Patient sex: M
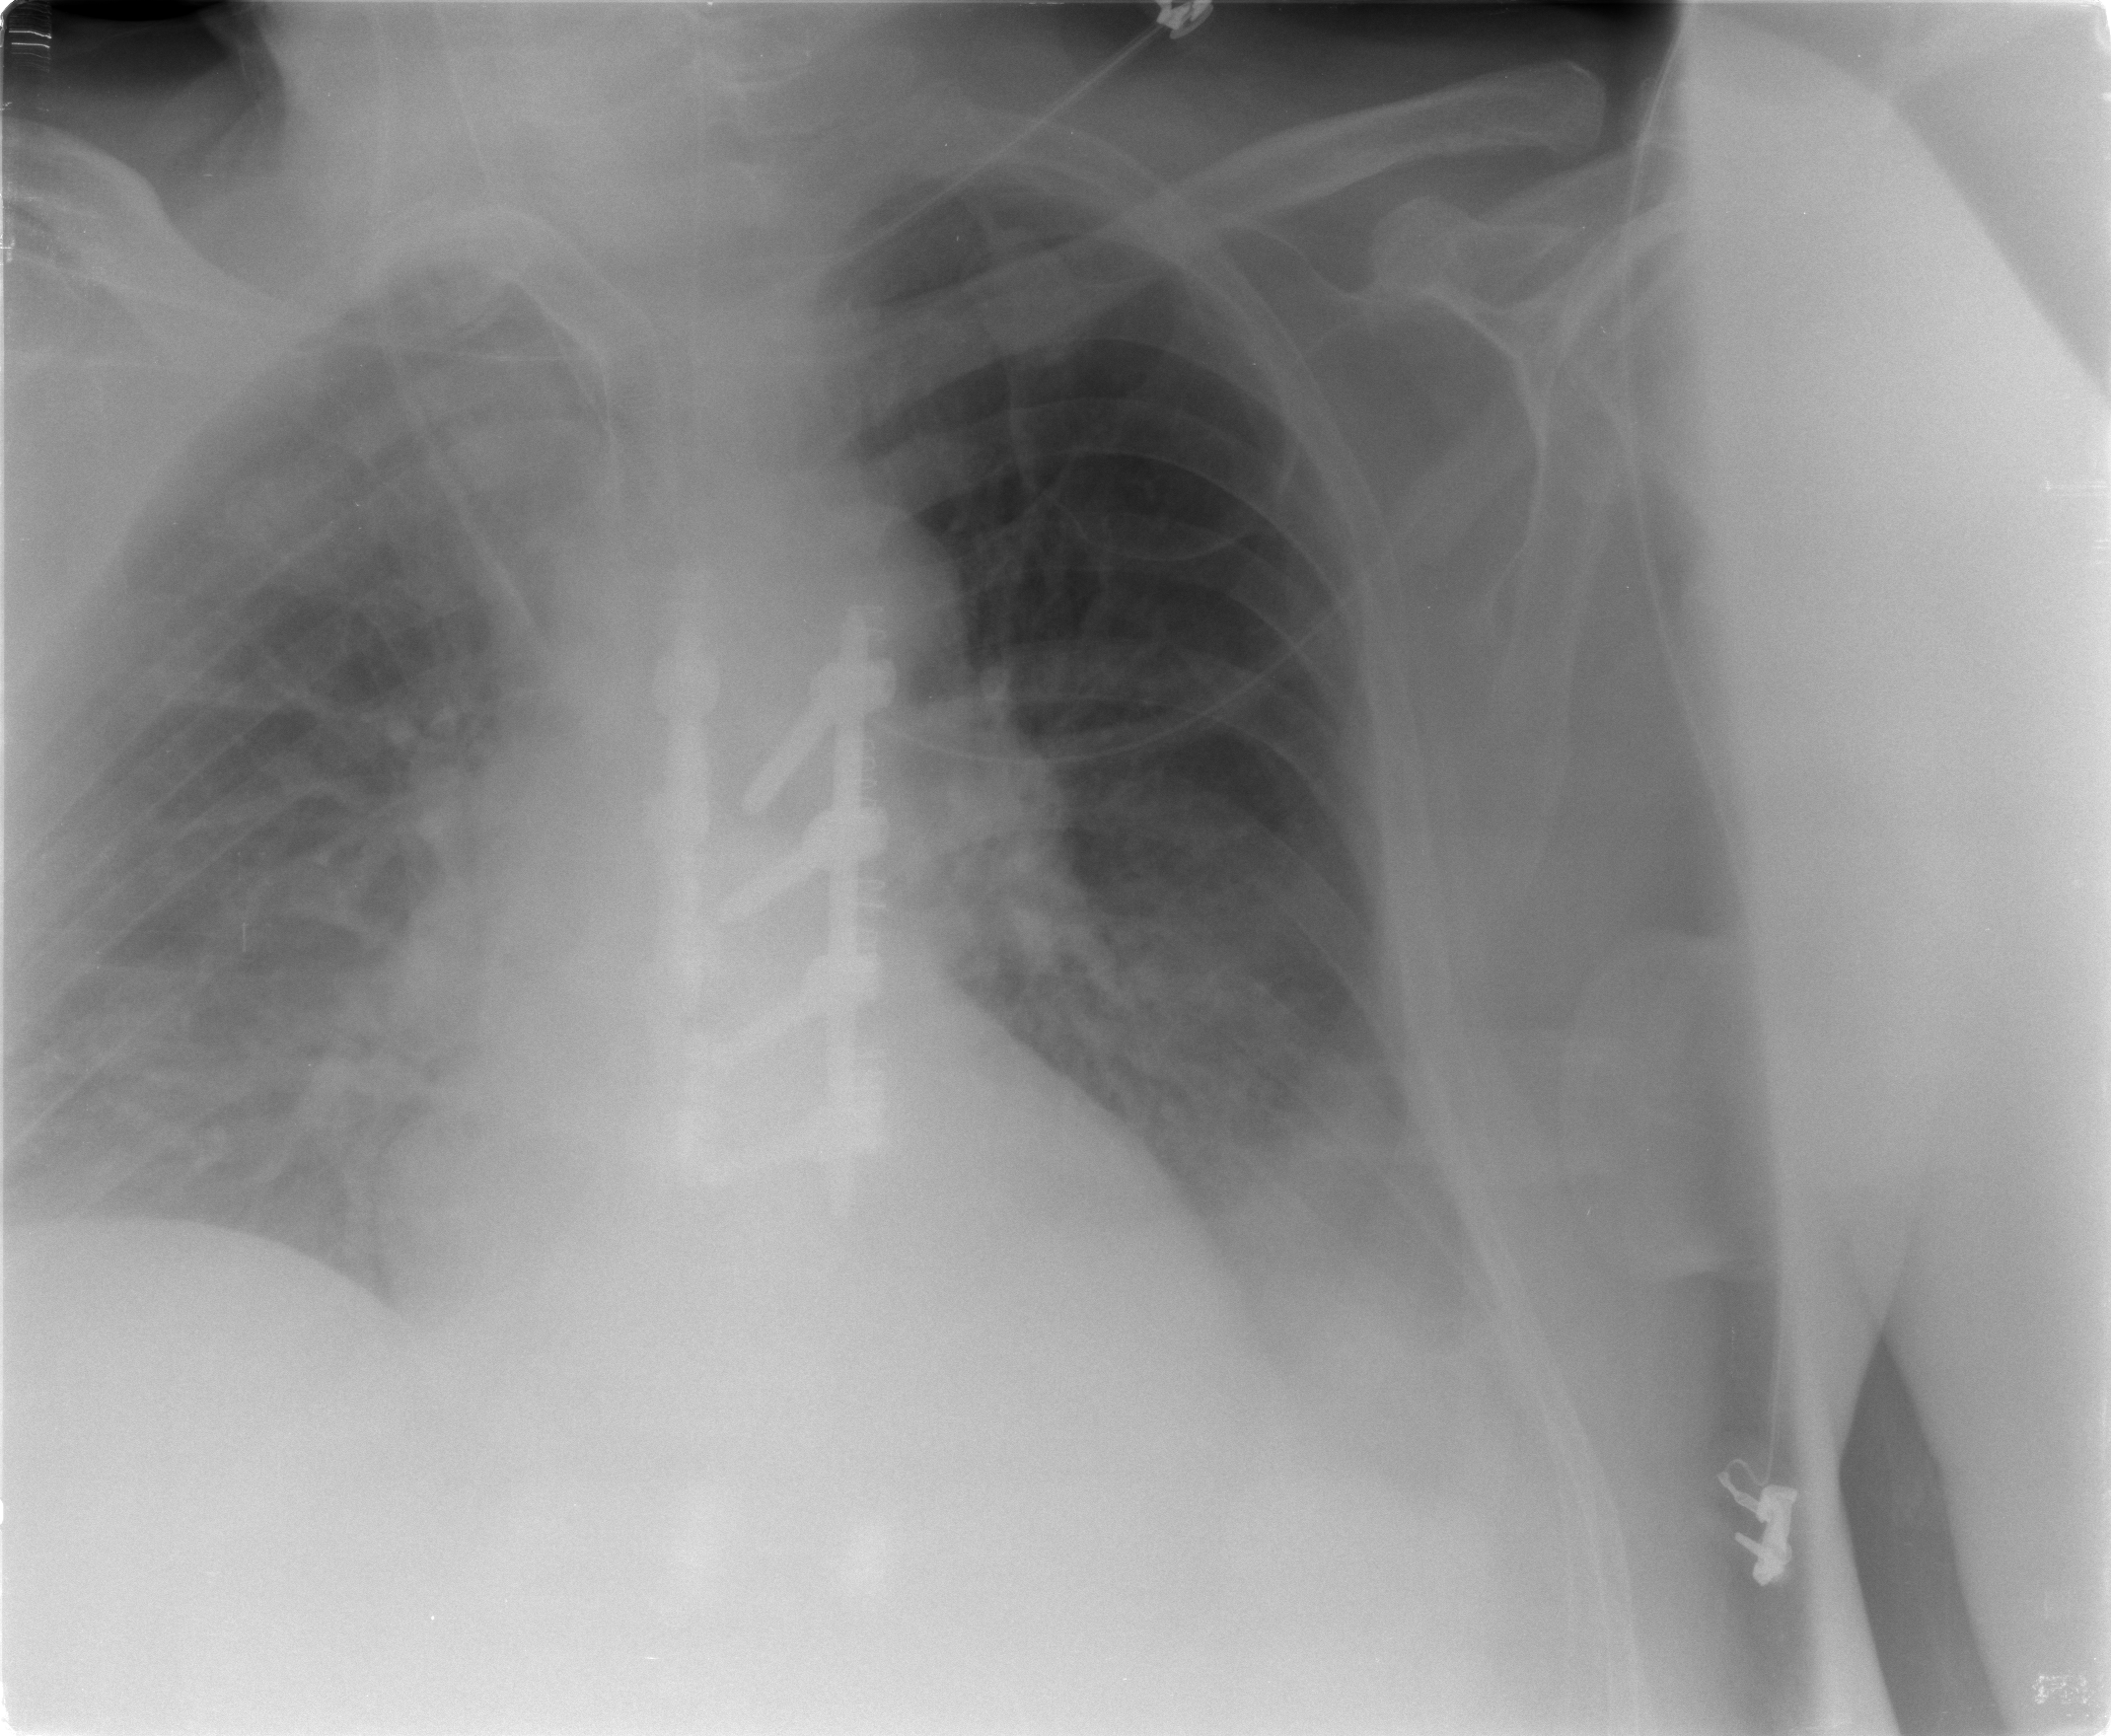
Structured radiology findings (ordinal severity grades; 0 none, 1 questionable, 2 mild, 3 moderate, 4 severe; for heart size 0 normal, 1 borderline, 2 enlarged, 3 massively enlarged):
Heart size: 0
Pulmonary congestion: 2
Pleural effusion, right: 2
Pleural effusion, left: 2
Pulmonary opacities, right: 0
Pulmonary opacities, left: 0
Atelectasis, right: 2
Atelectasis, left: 2